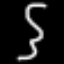
Label: squiggle